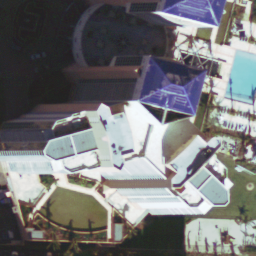
Label: buildings